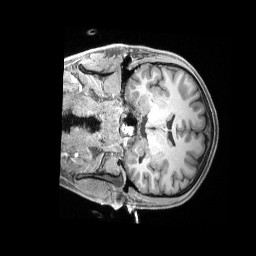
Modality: T1w
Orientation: coronal
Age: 26
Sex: male
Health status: healthy
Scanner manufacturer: siemens
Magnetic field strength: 3 T
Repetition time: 2.4 s
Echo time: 0.00228 s